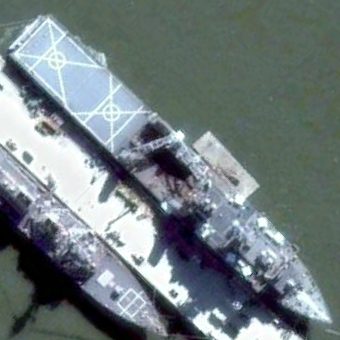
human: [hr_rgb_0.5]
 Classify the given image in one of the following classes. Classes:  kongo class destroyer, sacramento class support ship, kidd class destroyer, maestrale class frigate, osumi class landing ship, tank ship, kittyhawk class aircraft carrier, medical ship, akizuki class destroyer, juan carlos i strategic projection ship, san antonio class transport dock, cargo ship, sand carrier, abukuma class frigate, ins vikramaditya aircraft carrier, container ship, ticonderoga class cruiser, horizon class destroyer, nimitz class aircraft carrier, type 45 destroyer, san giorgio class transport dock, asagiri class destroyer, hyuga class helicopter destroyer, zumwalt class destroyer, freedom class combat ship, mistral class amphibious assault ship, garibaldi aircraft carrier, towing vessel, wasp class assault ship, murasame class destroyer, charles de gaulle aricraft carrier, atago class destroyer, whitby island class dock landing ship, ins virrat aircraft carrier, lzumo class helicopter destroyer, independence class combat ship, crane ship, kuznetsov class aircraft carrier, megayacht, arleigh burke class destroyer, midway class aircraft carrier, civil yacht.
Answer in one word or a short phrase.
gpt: Whitby Island class dock landing ship